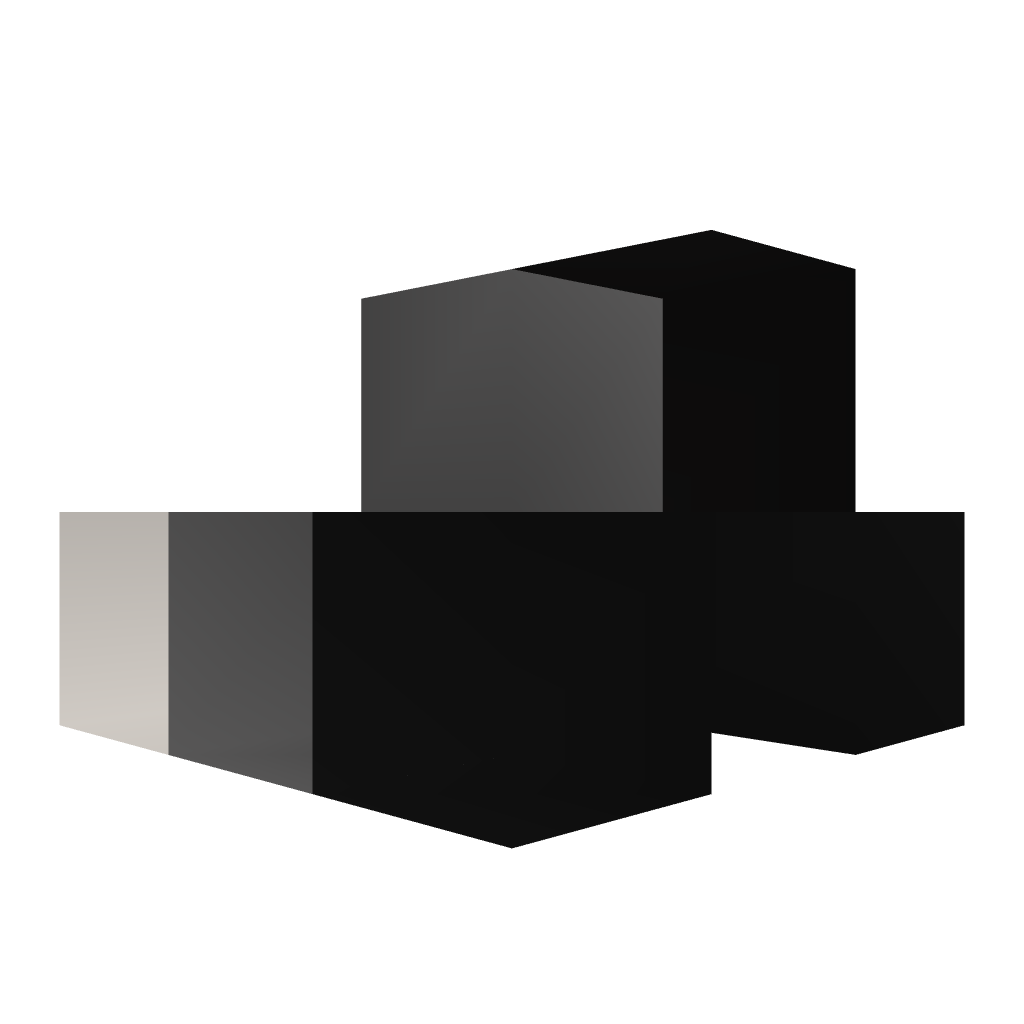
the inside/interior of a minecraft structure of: Mini TNT cannon